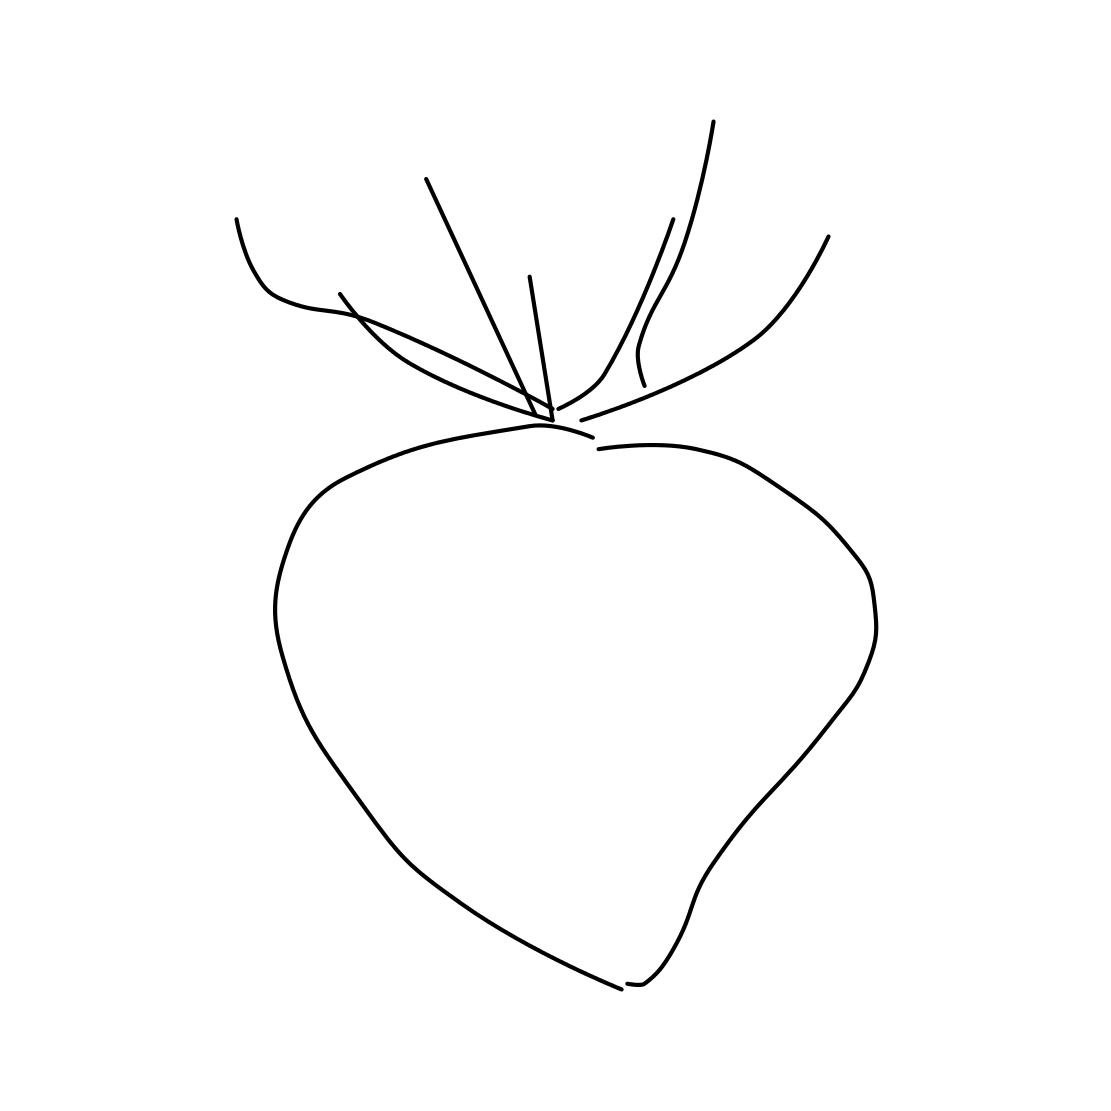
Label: strawberry